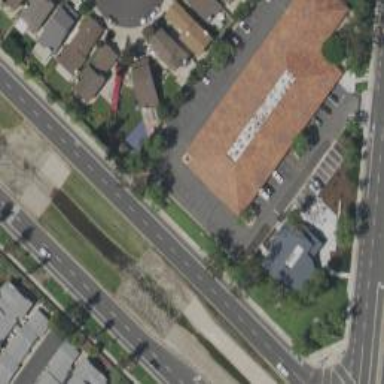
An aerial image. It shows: Retail building.